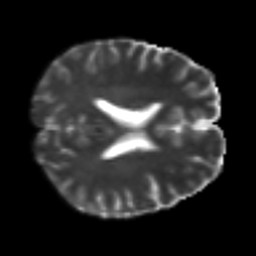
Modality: T2w
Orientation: axial
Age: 21
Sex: female
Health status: ill
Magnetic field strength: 3 T
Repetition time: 9 s
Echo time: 0.093 s